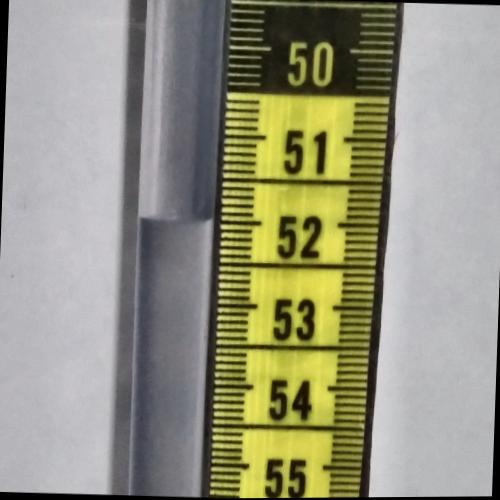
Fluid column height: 52.0 cm